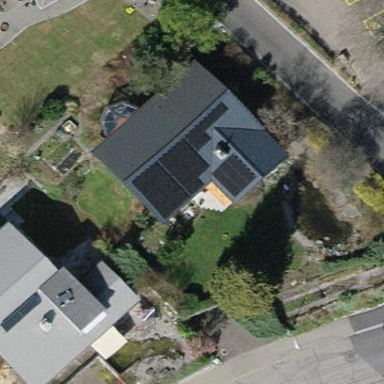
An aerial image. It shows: Detached building.